Question: I have an unknown number of thumbs to display, here is an example of the HTML rendered:
'''
<div class="row-fluid">
<ul class="thumbnails">
<li class="span3">
<a href="#" class="thumbnail">
<img data-src="holder.js/260x180" alt="260x180" style="width: 260px; height: 180px;" src="mySrc">
</a>
</li>
<li class="span3">
<a href="#" class="thumbnail">
<img data-src="holder.js/260x180" alt="260x180" style="width: 260px; height: 180px;" src="mySrc">
</a>
</li><li class="span3">
<a href="#" class="thumbnail">
<img data-src="holder.js/260x180" alt="260x180" style="width: 260px; height: 180px;" src="mySrc">
</a>
</li><li class="span3">
<a href="#" class="thumbnail">
<img data-src="holder.js/260x180" alt="260x180" style="width: 260px; height: 180px;" src="mySrc">
</a>
</li><li class="span3">
<a href="#" class="thumbnail">
<img data-src="holder.js/260x180" alt="260x180" style="width: 260px; height: 180px;" src="mySrc">
</a>
</li>
<li class="span3">
<a href="#" class="thumbnail">
<img data-src="holder.js/260x180" alt="260x180" style="width: 260px; height: 180px;" src="mySrc">
</a>
</li>
<li class="span3">
<a href="#" class="thumbnail">
<img data-src="holder.js/260x180" alt="260x180" style="width: 260px; height: 180px;" src="mySrc">
</a>
</li>
</ul>
</div>
'''
---

: Since I build the UI dynamically, how can I avoid the margin on the second row without creating another '<div class="row-fluid">'
IE8 solution is required
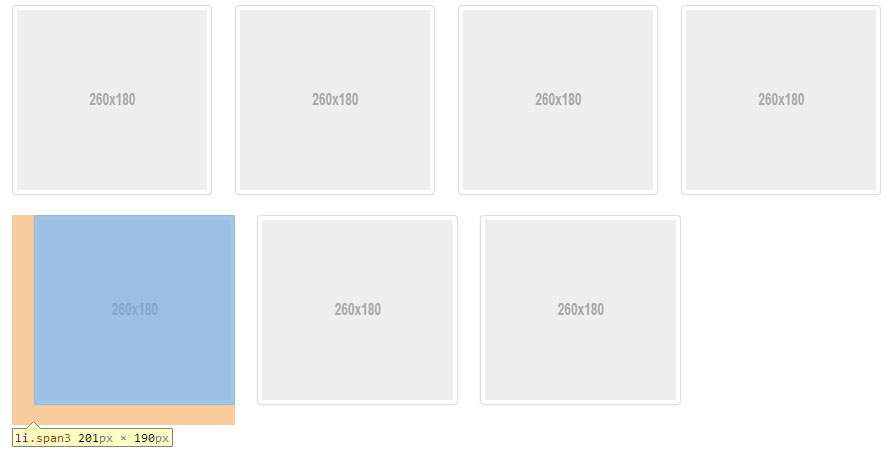
Answer: Assuming the width won't change of the LI's parent using should work to target the 'x' element.
'''
.row-fluid li:nth-child(4n) {
margin: 10px;
padding: 0;
}
'''
See the <URL>.
A very very basic <URL> displaying it working.
To work with IE8 just use jQuery (assuming you're using it)
'''
$('.row-fluid li:nth-child(4n)').css({'margin':'10px'});
'''
I do believe that should do the trick.